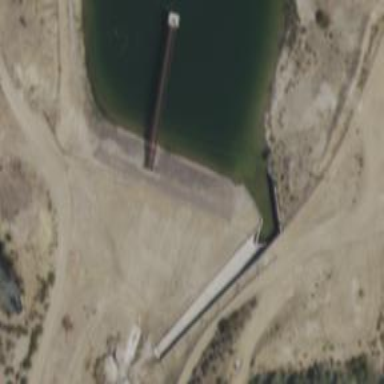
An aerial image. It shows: Dam across waterway.